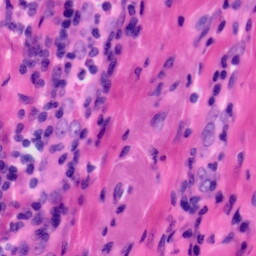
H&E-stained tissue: Tonsil